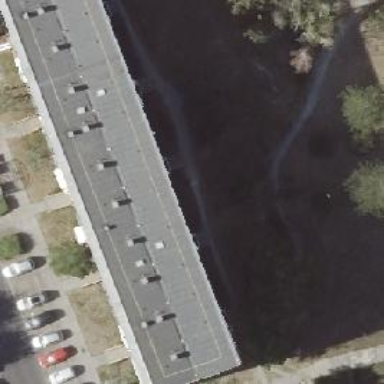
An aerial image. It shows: Apartment building with flat roof.